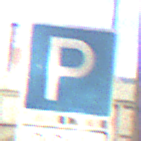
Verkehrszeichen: Parken
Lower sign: ZeitangabenMitBeschraenkungAufWochentage3
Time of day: MorningAfternoon
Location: Outdoor (Urban)
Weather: PartlyCloudy
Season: NotSpecified
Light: Natural